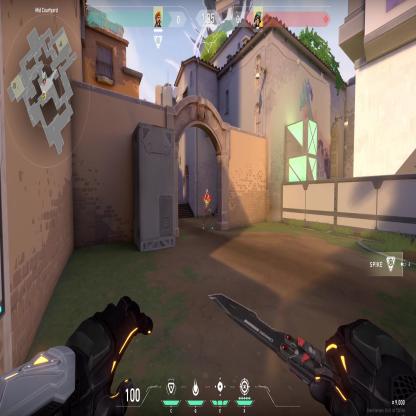
Label: enemy